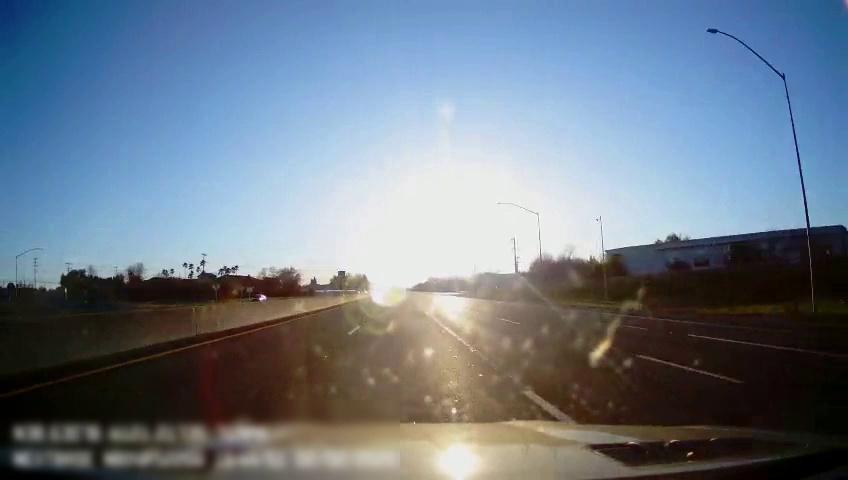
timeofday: Day
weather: Sunny
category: Drivable Space
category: Vehicles | Car
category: Lanes | Alternate Lane
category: Lanes | Alternate Lane
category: Lanes | Current Lane
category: Lanes | Current Lane
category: Lanes | Alternate Lane
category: Lanes | Alternate Lane
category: Traffic | Signs